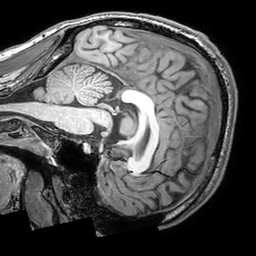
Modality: T1w
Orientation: sagittal
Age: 25
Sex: male
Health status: healthy
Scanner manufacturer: philips
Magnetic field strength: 3 T
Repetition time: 0.007071 s
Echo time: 0.003182 s